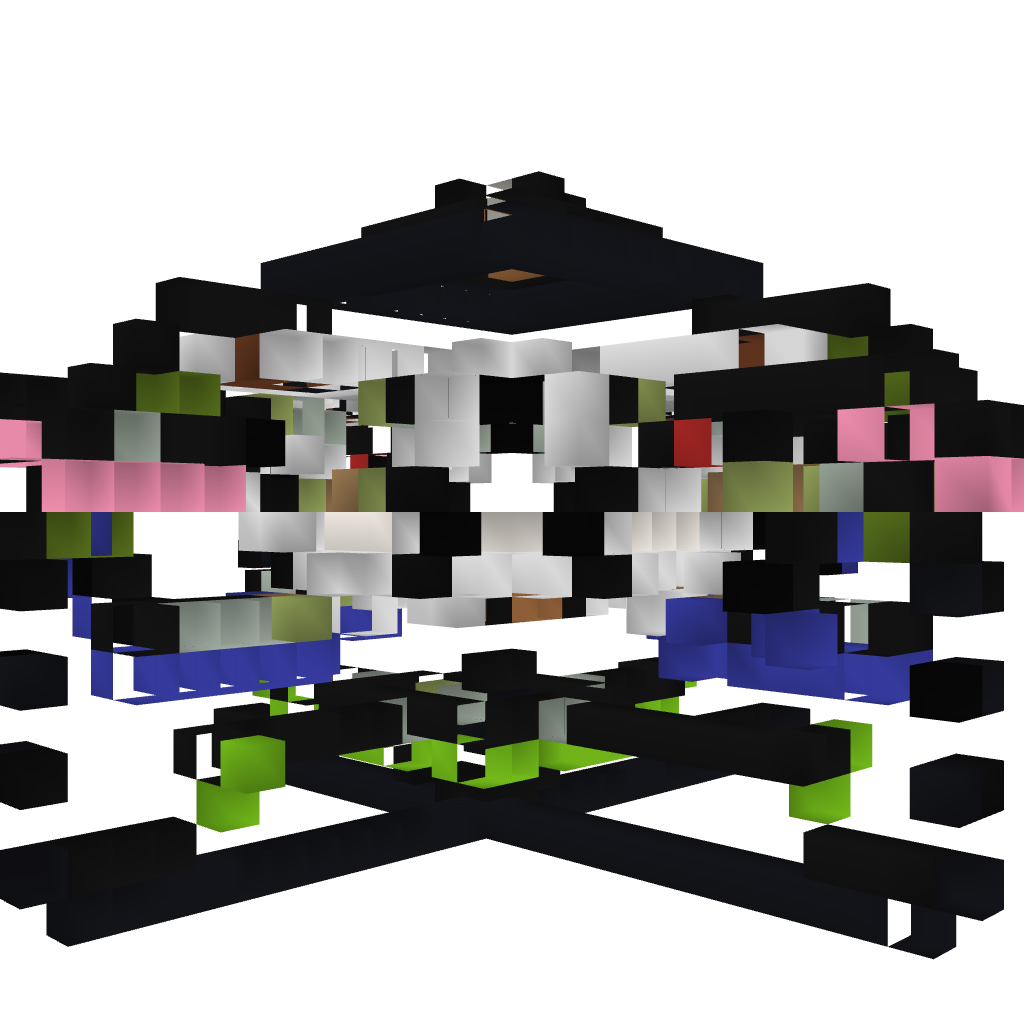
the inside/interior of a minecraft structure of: PVP/Adventure Lobby V. 1